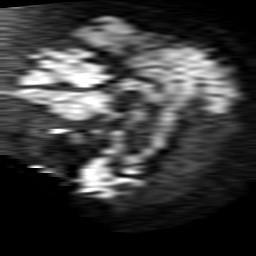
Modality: TRACE
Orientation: sagittal
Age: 79
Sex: female
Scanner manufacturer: philips
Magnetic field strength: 1.5 T
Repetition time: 3.504 s
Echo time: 0.09257 s